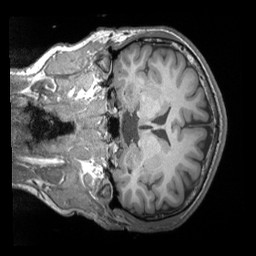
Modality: T1w
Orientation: coronal
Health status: healthy